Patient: sex F, age 63
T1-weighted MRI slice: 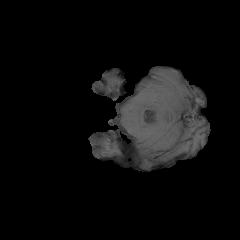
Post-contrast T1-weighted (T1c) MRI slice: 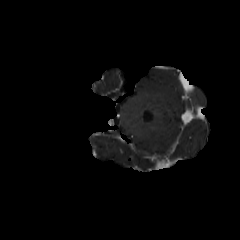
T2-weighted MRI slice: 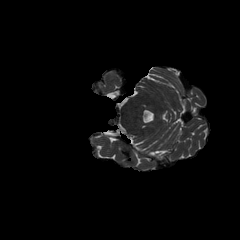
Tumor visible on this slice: no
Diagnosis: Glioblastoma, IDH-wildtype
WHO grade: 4